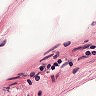
Metastatic tissue present: no